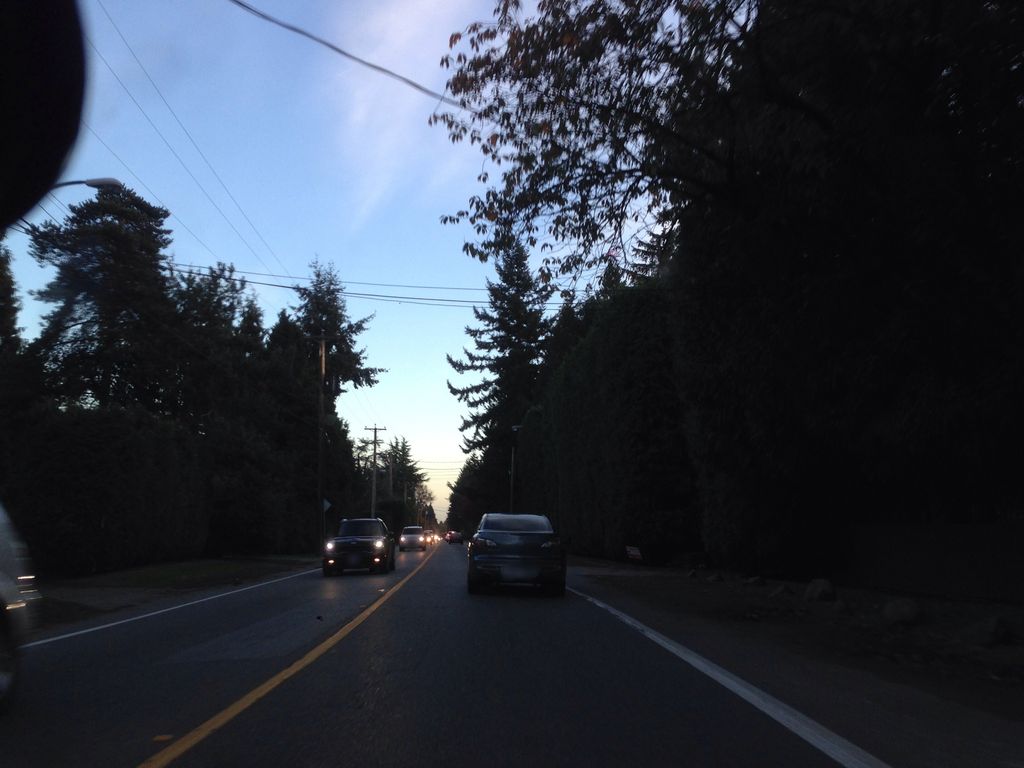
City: vancouver